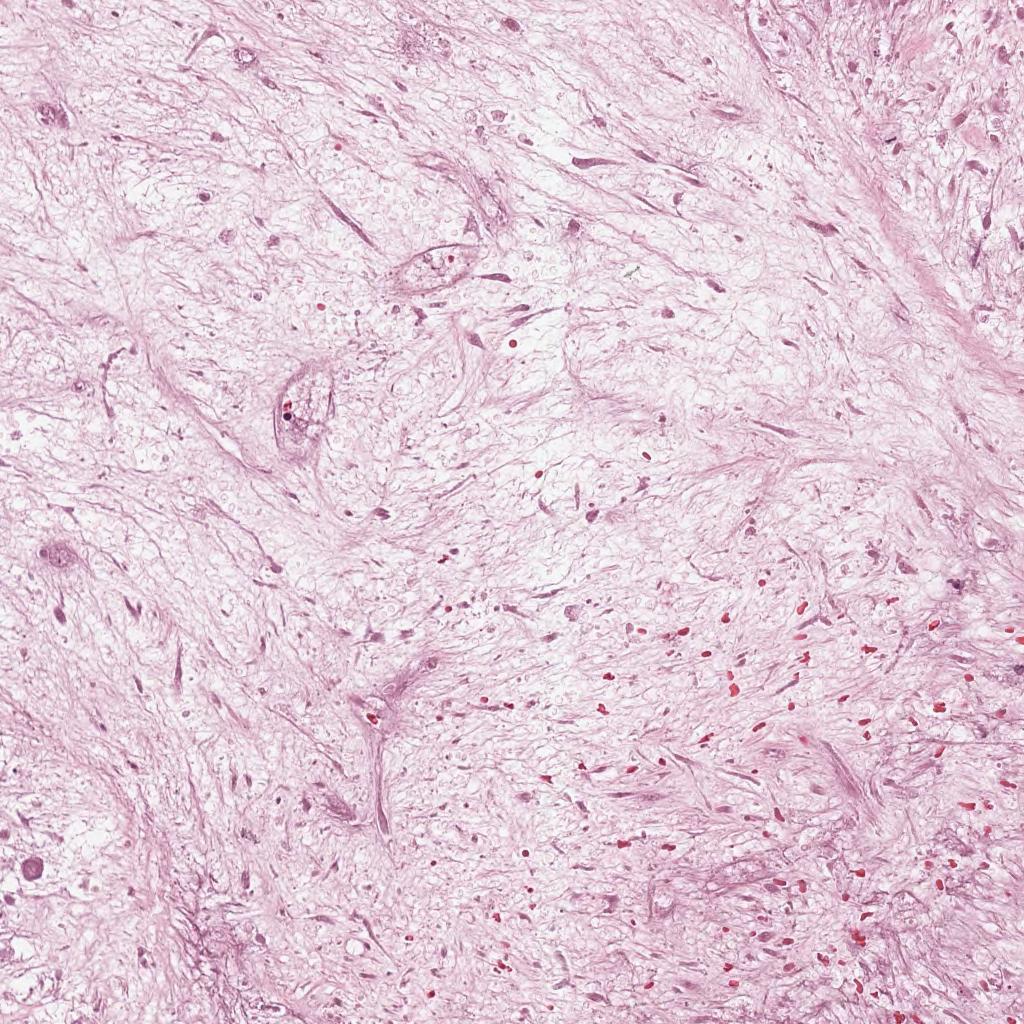
Label: Non-Viable-Tumor